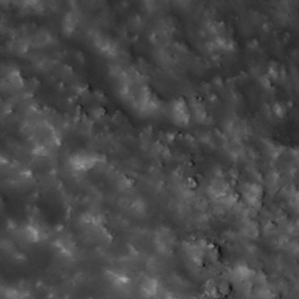
Label: non_frost